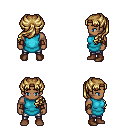
a pixel art fantasy rpg character, male body template, human, dark skin, teal tunic, metal pants, blonde princess hairstyle, cloth bracers, brown shoes, four views (front, back, left, right), 2x2 character sprite sheet, small pixel art, hard edges, no anti-aliasing